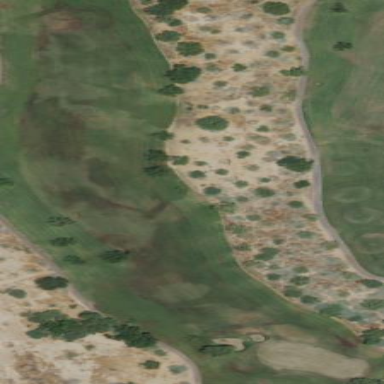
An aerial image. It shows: Scenic golf fairway.